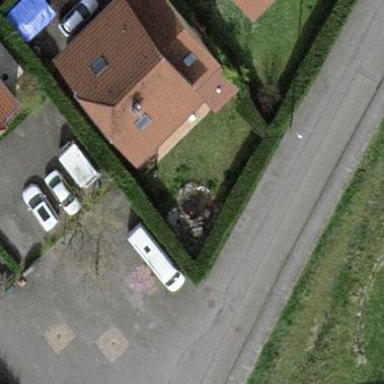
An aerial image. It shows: Detached building with half-hipped roof shape.